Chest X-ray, AP view. Patient: 19 years old, sex M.
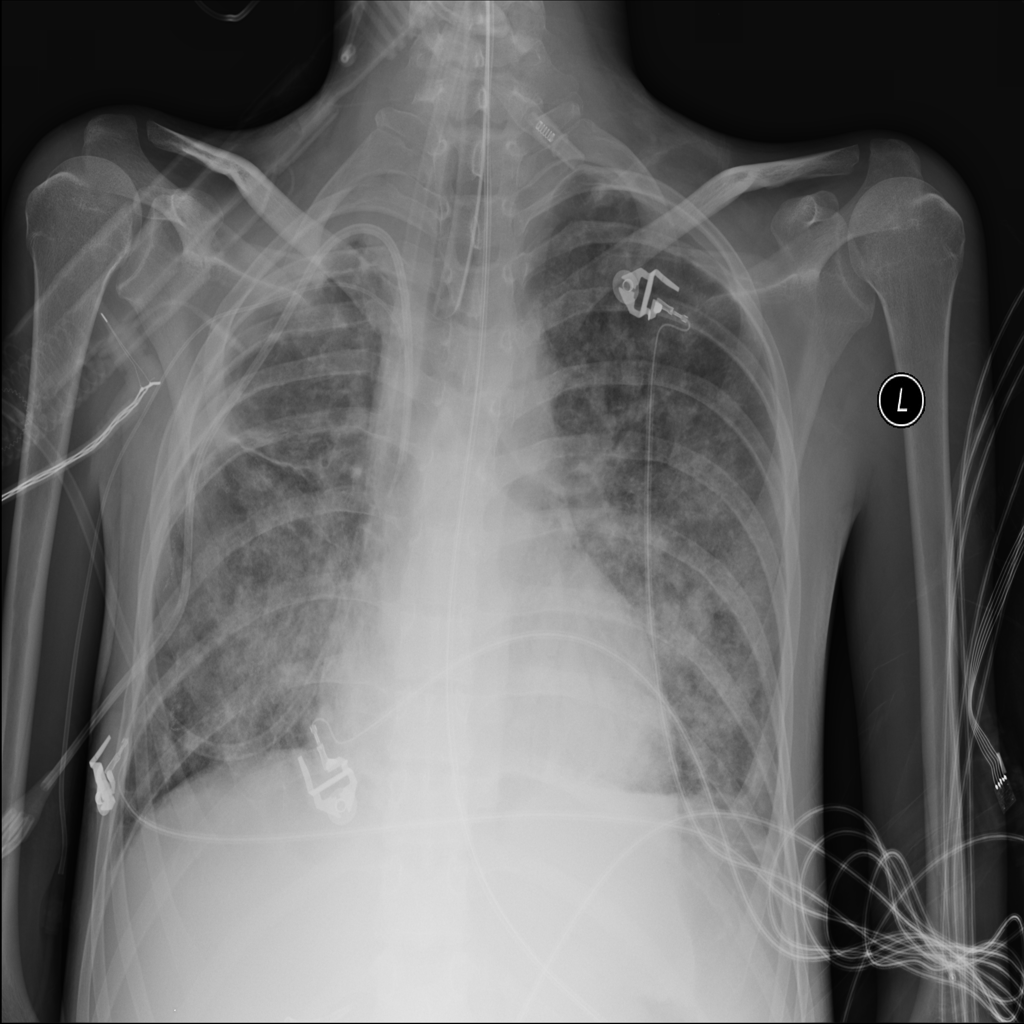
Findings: No Finding